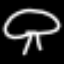
Label: mushroom